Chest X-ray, PA view. Patient: 45 years old, sex M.
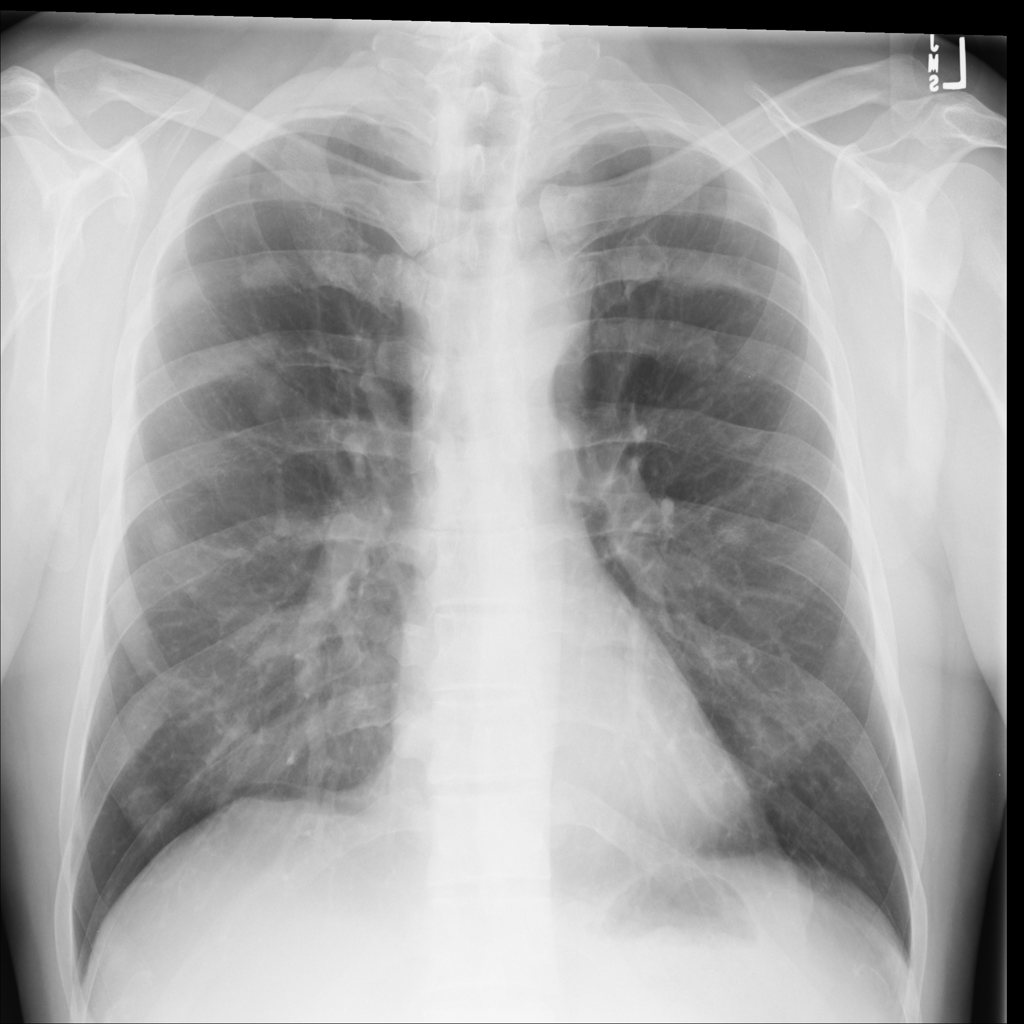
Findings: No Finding